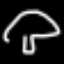
Label: mushroom